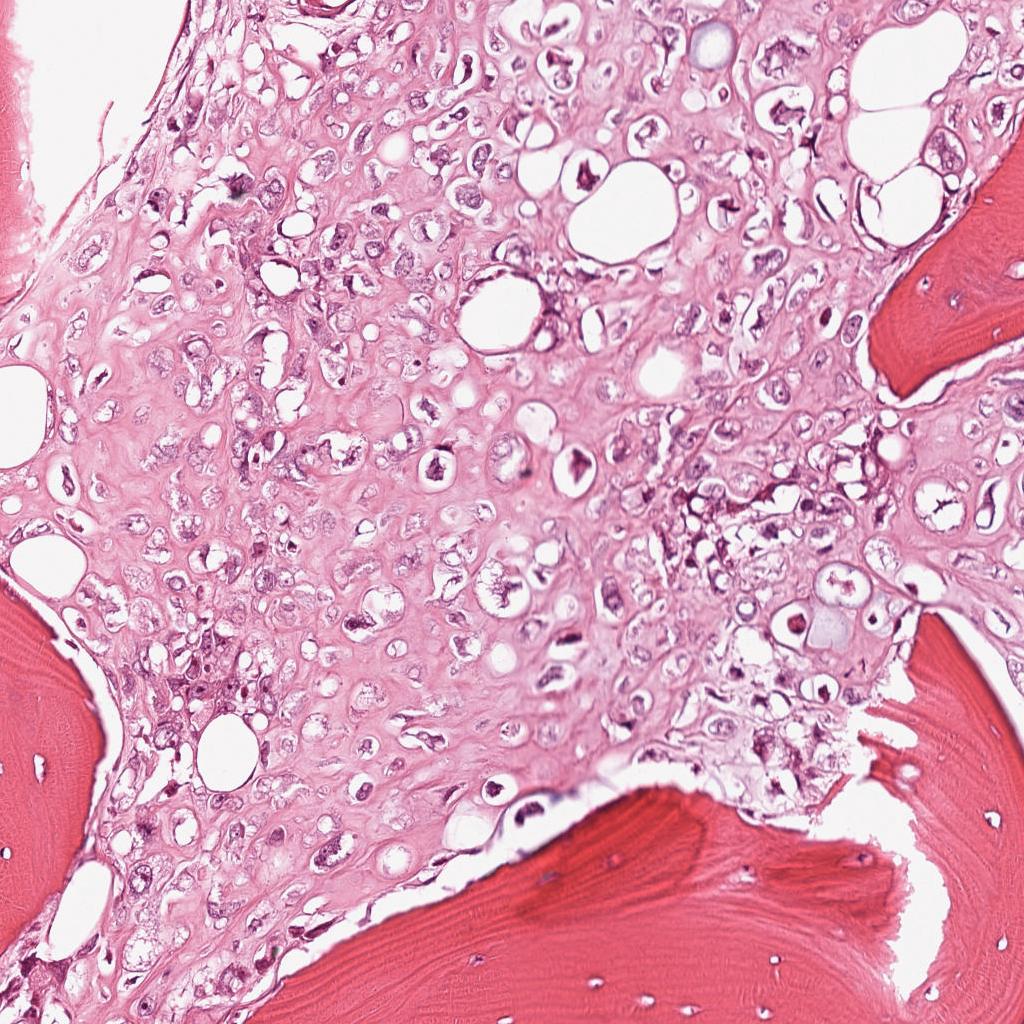
Label: Viable